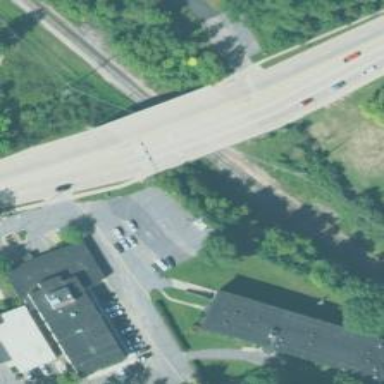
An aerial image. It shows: Primary link highway that goes over bridge.